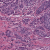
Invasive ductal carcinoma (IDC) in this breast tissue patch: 1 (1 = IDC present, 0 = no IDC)